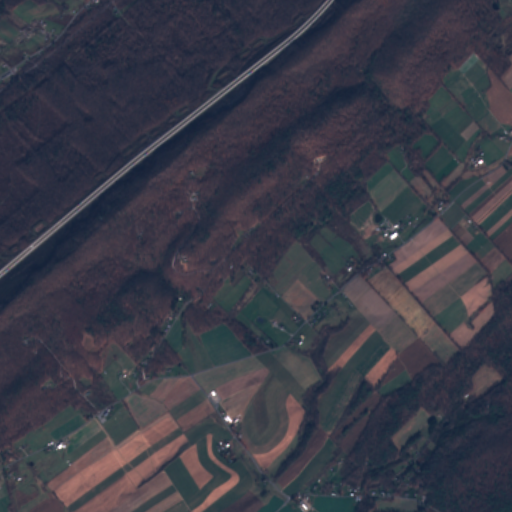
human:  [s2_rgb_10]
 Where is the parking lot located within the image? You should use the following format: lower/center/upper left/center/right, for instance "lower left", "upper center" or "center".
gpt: The parking lot is located in the upper left of the image.
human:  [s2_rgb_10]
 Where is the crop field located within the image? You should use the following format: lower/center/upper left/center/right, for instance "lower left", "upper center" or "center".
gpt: There is no crop field in the image.